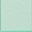
Piece: xx